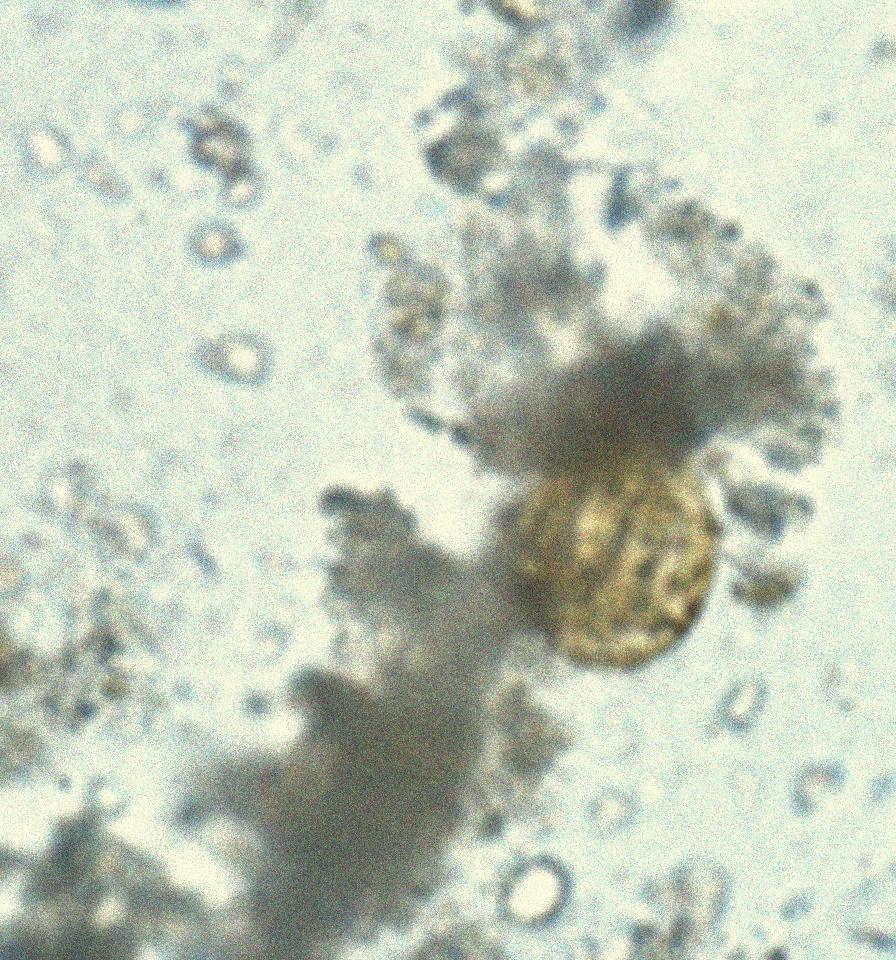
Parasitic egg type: Ascaris lumbricoides